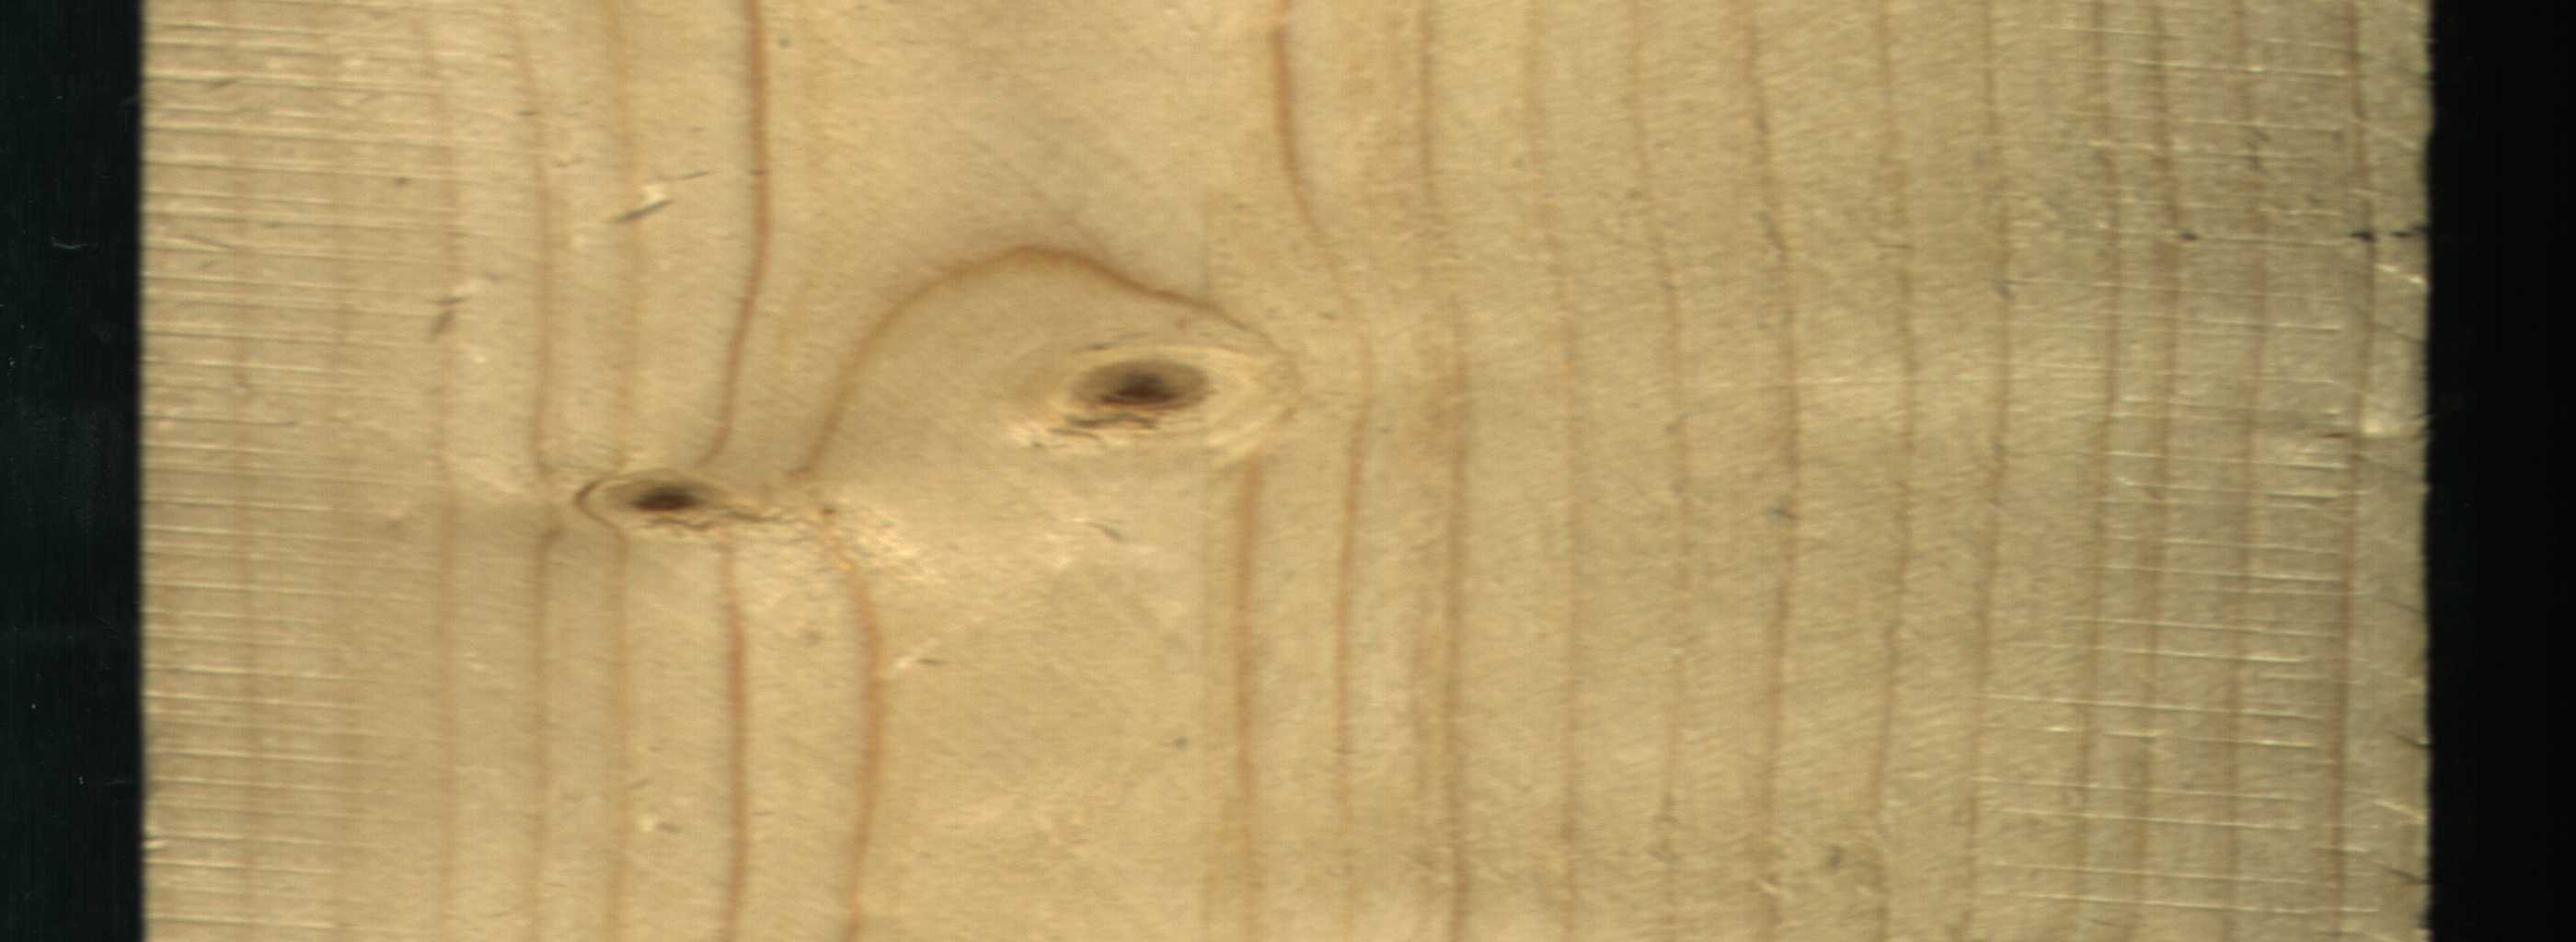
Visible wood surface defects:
Live_Knot
Live_Knot